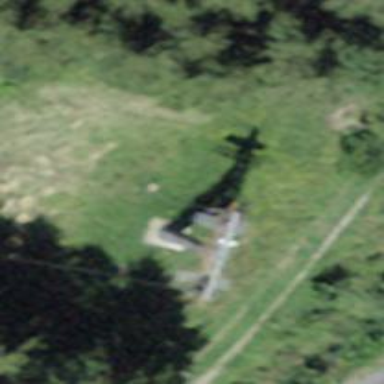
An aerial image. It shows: Pylon used for aerialway.